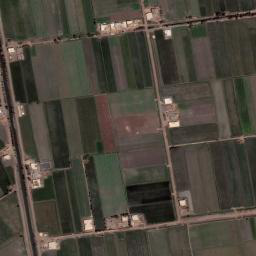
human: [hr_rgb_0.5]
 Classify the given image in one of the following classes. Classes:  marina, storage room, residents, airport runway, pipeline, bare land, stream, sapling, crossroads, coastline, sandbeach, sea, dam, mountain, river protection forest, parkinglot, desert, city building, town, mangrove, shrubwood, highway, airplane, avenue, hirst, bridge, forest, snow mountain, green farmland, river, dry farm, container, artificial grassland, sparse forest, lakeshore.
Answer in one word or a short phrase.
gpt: green farmland